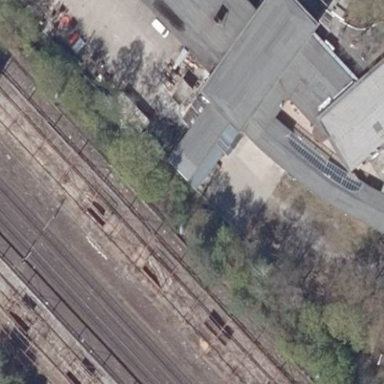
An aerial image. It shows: Historic train station building with flat roof. It is used for commercial purposes.